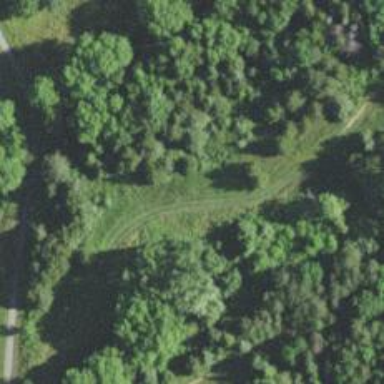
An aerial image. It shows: Bridleway.